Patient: sex F, age 54
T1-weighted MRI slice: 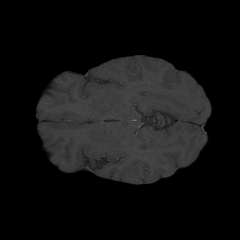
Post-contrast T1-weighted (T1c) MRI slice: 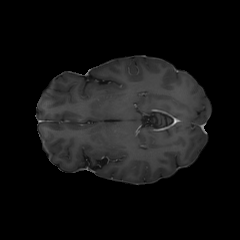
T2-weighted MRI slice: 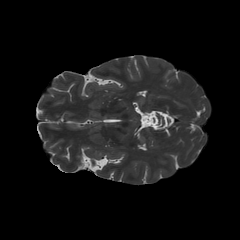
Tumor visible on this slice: no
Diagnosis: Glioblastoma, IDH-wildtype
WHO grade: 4